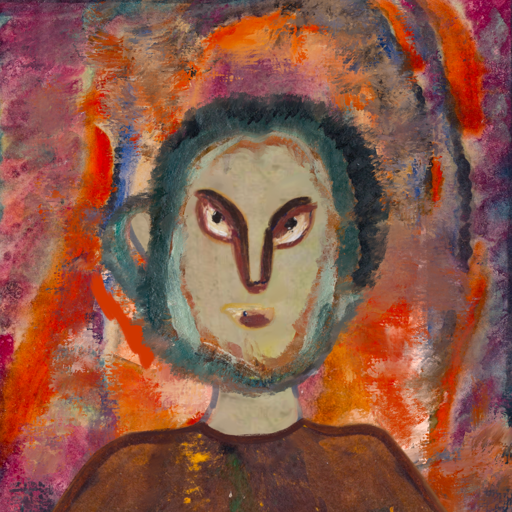
Background: Experience, Head And Neck Front: Hill_Girl, Face Front: After_Raid, Bust: Comrade, Hair Front: Boggyland, Head Accessory: Blank, Second Necklace: Blank, Necklace: Blank, Baby: Blank